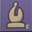
Piece: wB